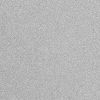
Atmospheric dust classification: dusty